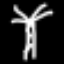
Label: palm tree